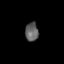
Tissue: lung
Cell type: Endothelial cells
Senescence score: 0.5768
Nuclear area (px): 239
Mean DAPI intensity: 97.05